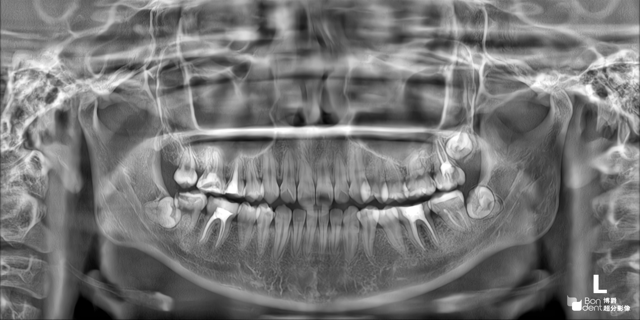
adult